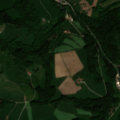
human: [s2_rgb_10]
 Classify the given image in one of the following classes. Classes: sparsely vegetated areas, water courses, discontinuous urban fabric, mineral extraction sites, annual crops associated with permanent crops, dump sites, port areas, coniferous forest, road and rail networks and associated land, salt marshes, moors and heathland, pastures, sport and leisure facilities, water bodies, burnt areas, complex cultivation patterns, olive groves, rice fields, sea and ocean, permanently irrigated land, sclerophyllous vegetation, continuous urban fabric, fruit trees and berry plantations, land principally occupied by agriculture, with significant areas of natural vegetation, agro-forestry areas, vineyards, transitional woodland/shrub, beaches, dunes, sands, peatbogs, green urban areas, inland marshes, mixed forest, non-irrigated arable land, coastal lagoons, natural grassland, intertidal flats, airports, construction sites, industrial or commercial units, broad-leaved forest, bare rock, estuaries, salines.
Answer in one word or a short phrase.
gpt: pastures, complex cultivation patterns, land principally occupied by agriculture, with significant areas of natural vegetation, broad-leaved forest, mixed forest